Field crop: tomato
Growth stage: 1
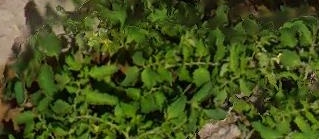
Species: tomato